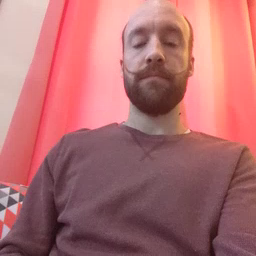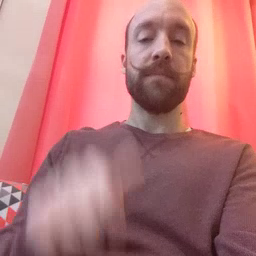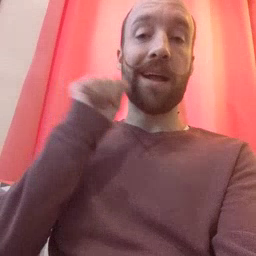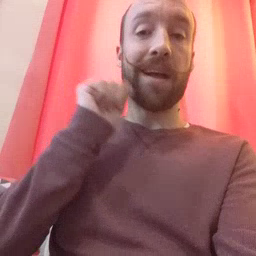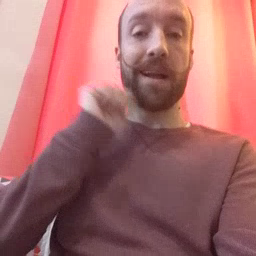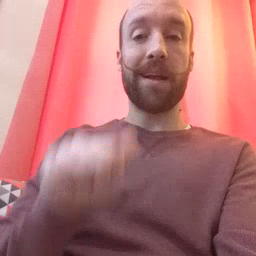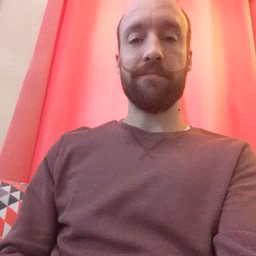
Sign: aunt